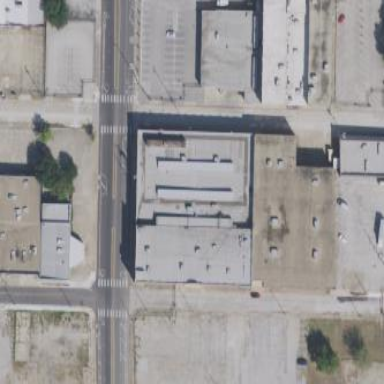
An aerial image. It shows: Industrial building.